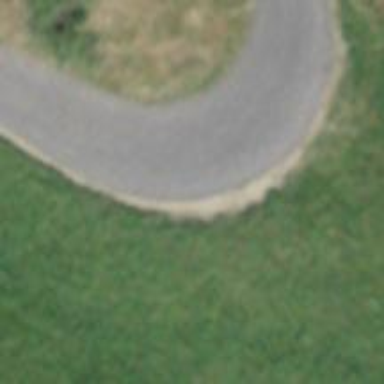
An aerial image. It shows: Unclassified road with asphalt surface.